Field crop: tomato
Growth stage: 2
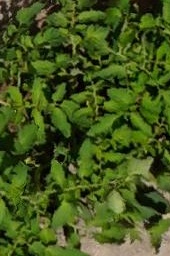
Species: tomato